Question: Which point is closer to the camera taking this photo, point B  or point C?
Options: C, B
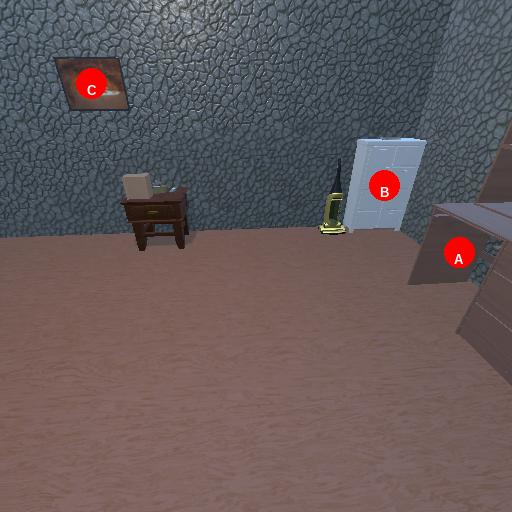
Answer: C